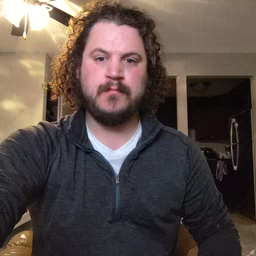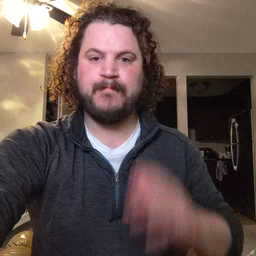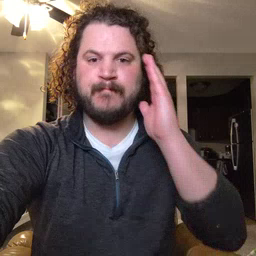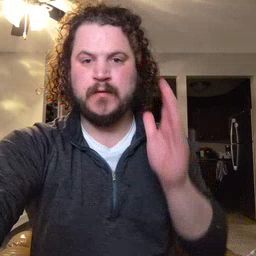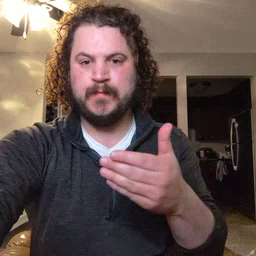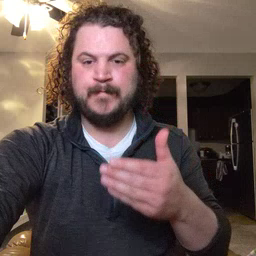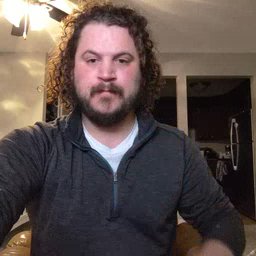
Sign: bedroom